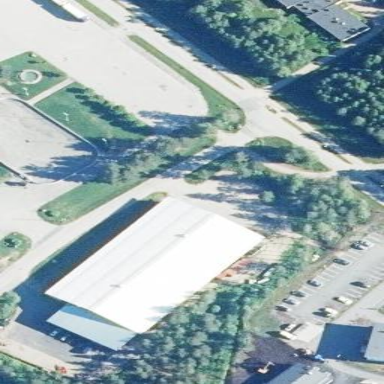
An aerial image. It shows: Sports centre building.